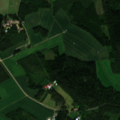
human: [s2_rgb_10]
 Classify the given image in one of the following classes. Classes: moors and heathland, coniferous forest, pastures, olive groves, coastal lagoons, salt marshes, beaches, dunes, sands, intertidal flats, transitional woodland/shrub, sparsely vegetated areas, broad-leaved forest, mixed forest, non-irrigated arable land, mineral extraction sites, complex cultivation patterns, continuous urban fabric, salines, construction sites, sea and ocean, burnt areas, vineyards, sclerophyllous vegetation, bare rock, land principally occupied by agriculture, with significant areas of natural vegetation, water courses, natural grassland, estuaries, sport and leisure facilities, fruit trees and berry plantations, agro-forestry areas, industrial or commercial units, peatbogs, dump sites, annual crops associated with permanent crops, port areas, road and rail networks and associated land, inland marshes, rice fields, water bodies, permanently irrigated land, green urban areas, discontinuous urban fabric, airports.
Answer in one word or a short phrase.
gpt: non-irrigated arable land, land principally occupied by agriculture, with significant areas of natural vegetation, mixed forest, transitional woodland/shrub